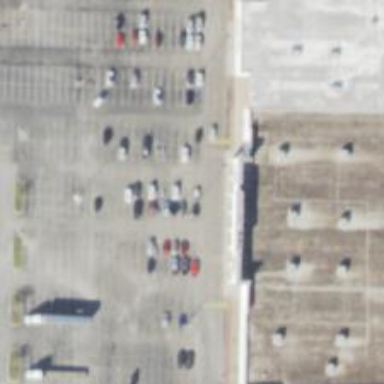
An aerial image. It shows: Parking space.